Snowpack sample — Snodgrass Mountain, Crested Butte, Colorado (2/4/25, 12:06 PM MST)
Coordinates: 38.923, -106.968
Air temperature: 35 °F
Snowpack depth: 80 cm
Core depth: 20 cm
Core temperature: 33.8 °F
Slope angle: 14°, slope face: 78°
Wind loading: low
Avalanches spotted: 0
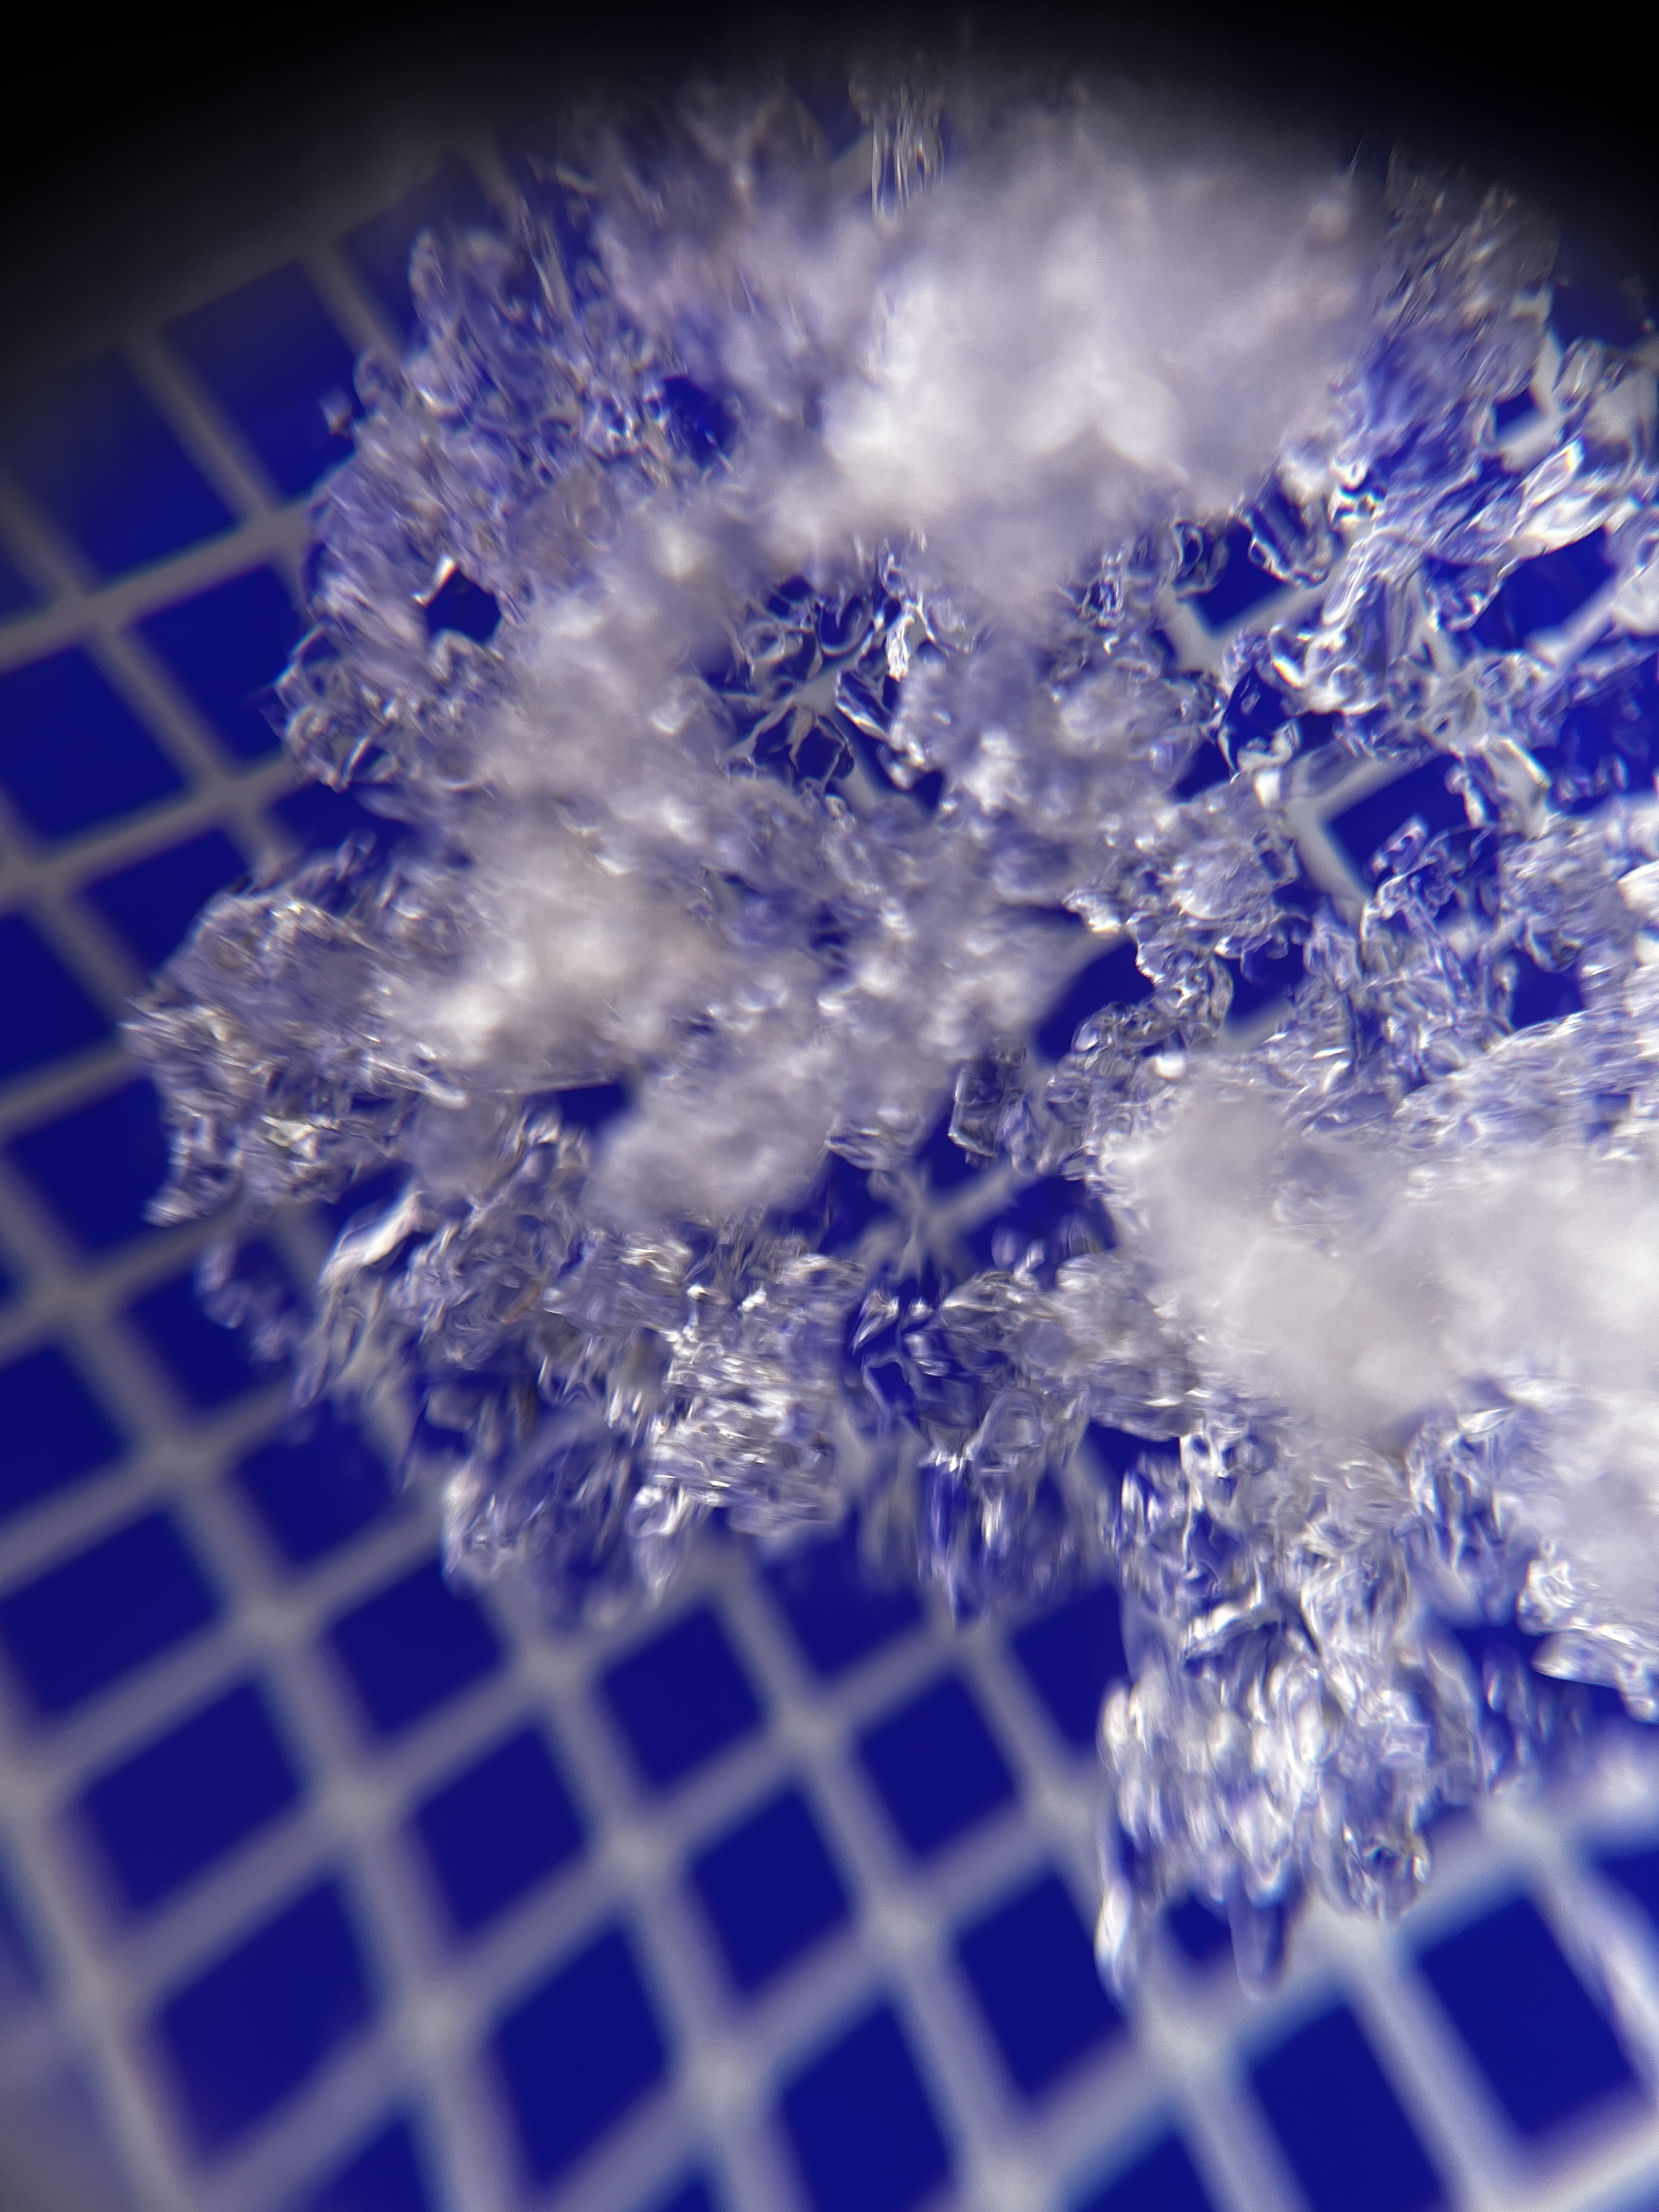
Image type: magnified_profile
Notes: No avalanches nearby, unusually warm weather for the last month reported by residents, Collected 25 yards from treeline